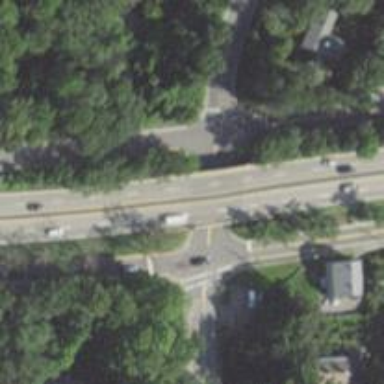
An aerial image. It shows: Trunk road bridge.